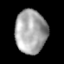
Tissue: lung
Cell type: T cells
Senescence score: 0.23
Nuclear area (px): 1347
Mean DAPI intensity: 166.824